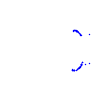
Particle: proton